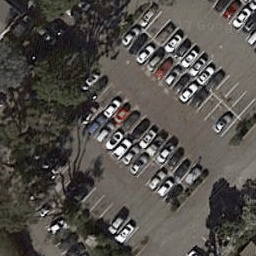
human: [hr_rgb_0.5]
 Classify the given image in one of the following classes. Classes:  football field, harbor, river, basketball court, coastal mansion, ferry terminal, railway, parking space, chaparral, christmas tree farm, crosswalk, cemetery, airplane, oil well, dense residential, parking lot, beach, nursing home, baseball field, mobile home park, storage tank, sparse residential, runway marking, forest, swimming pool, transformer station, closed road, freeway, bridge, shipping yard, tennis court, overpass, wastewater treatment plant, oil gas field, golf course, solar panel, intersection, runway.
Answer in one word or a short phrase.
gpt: parking lot